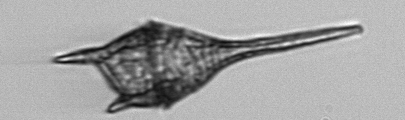
Label: Tripos_lineatus